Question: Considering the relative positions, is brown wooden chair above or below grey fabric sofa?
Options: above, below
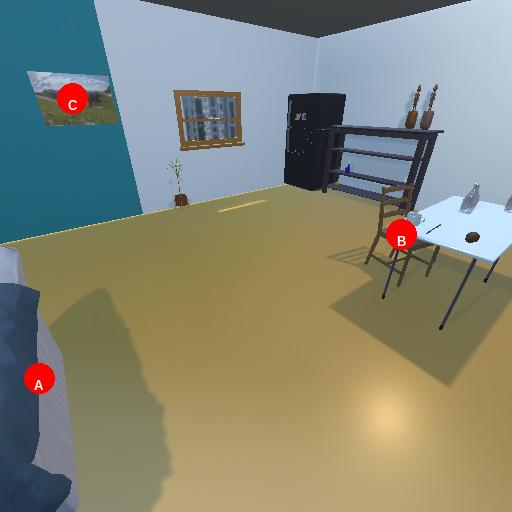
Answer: above